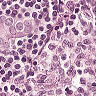
Metastatic tissue present: yes